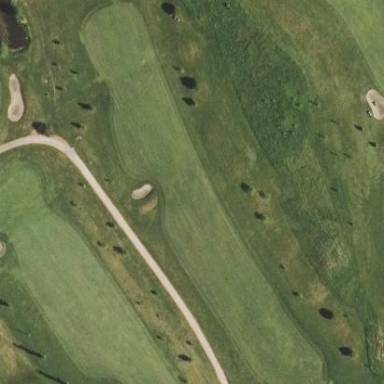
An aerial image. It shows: Grassy area designated as golf fairway.